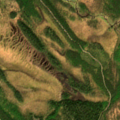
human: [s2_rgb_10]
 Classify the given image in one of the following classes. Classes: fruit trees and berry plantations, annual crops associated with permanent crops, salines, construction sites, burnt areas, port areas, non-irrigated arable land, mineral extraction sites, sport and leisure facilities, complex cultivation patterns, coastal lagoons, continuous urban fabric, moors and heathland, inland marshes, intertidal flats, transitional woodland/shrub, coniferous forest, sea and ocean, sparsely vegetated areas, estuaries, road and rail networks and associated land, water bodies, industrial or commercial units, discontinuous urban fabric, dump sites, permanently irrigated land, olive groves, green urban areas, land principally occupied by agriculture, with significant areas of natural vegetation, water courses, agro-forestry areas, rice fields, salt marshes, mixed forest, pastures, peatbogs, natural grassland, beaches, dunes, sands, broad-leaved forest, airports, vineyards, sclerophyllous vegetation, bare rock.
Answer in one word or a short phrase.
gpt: coniferous forest, transitional woodland/shrub, peatbogs